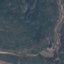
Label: HerbaceousVegetation